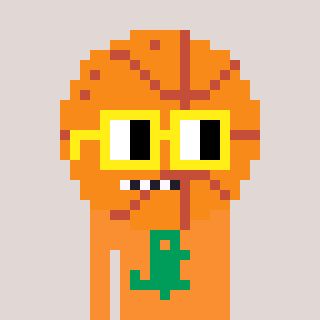
a pixel art character with square yellow glasses, a basketball-shaped head and a orange-colored body on a warm background